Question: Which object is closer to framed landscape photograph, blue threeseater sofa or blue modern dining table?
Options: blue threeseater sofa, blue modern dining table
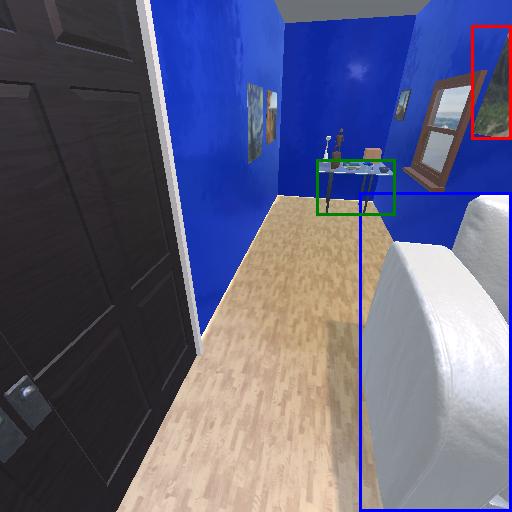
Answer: blue threeseater sofa